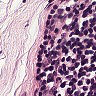
Metastatic tissue present: no